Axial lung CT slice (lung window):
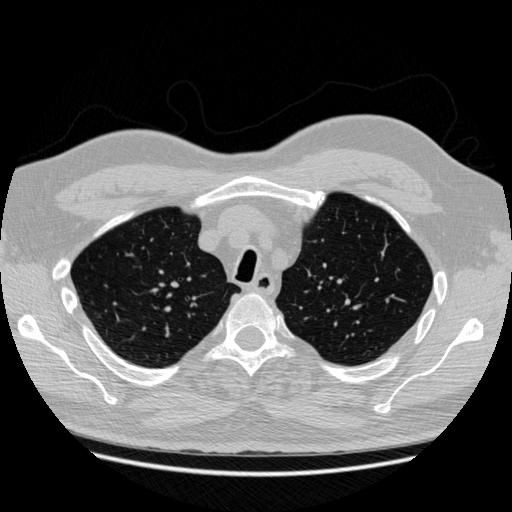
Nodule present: no